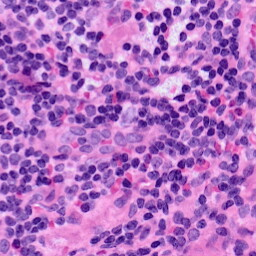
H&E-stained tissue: LymphNode